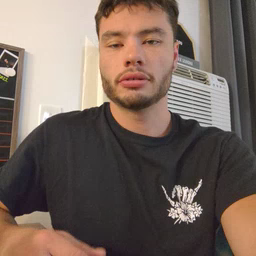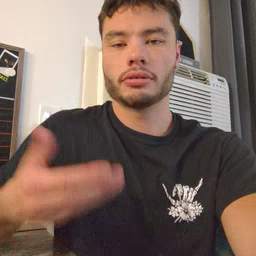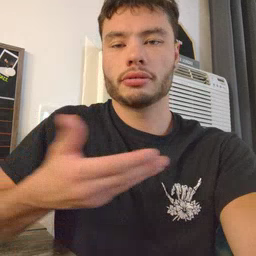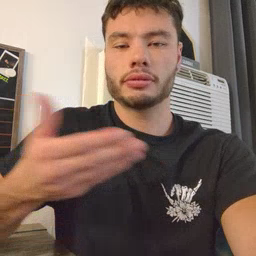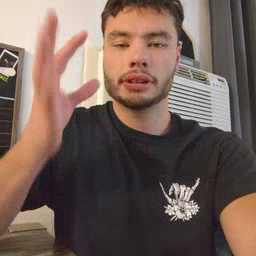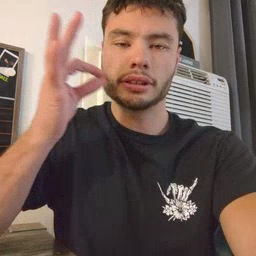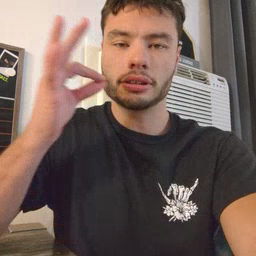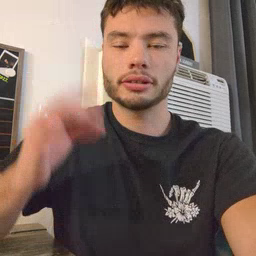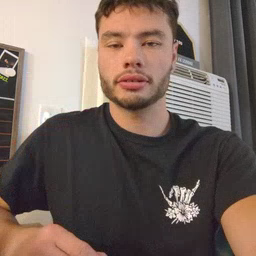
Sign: kitty